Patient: sex F, age 40
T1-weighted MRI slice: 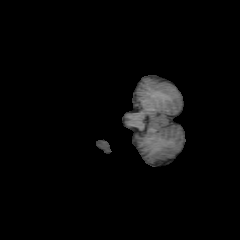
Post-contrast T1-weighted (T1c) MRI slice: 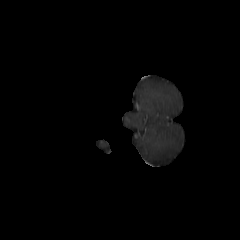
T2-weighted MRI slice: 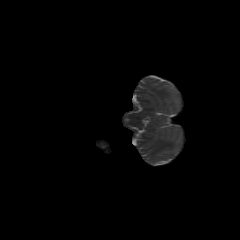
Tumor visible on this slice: no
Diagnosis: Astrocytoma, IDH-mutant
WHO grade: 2